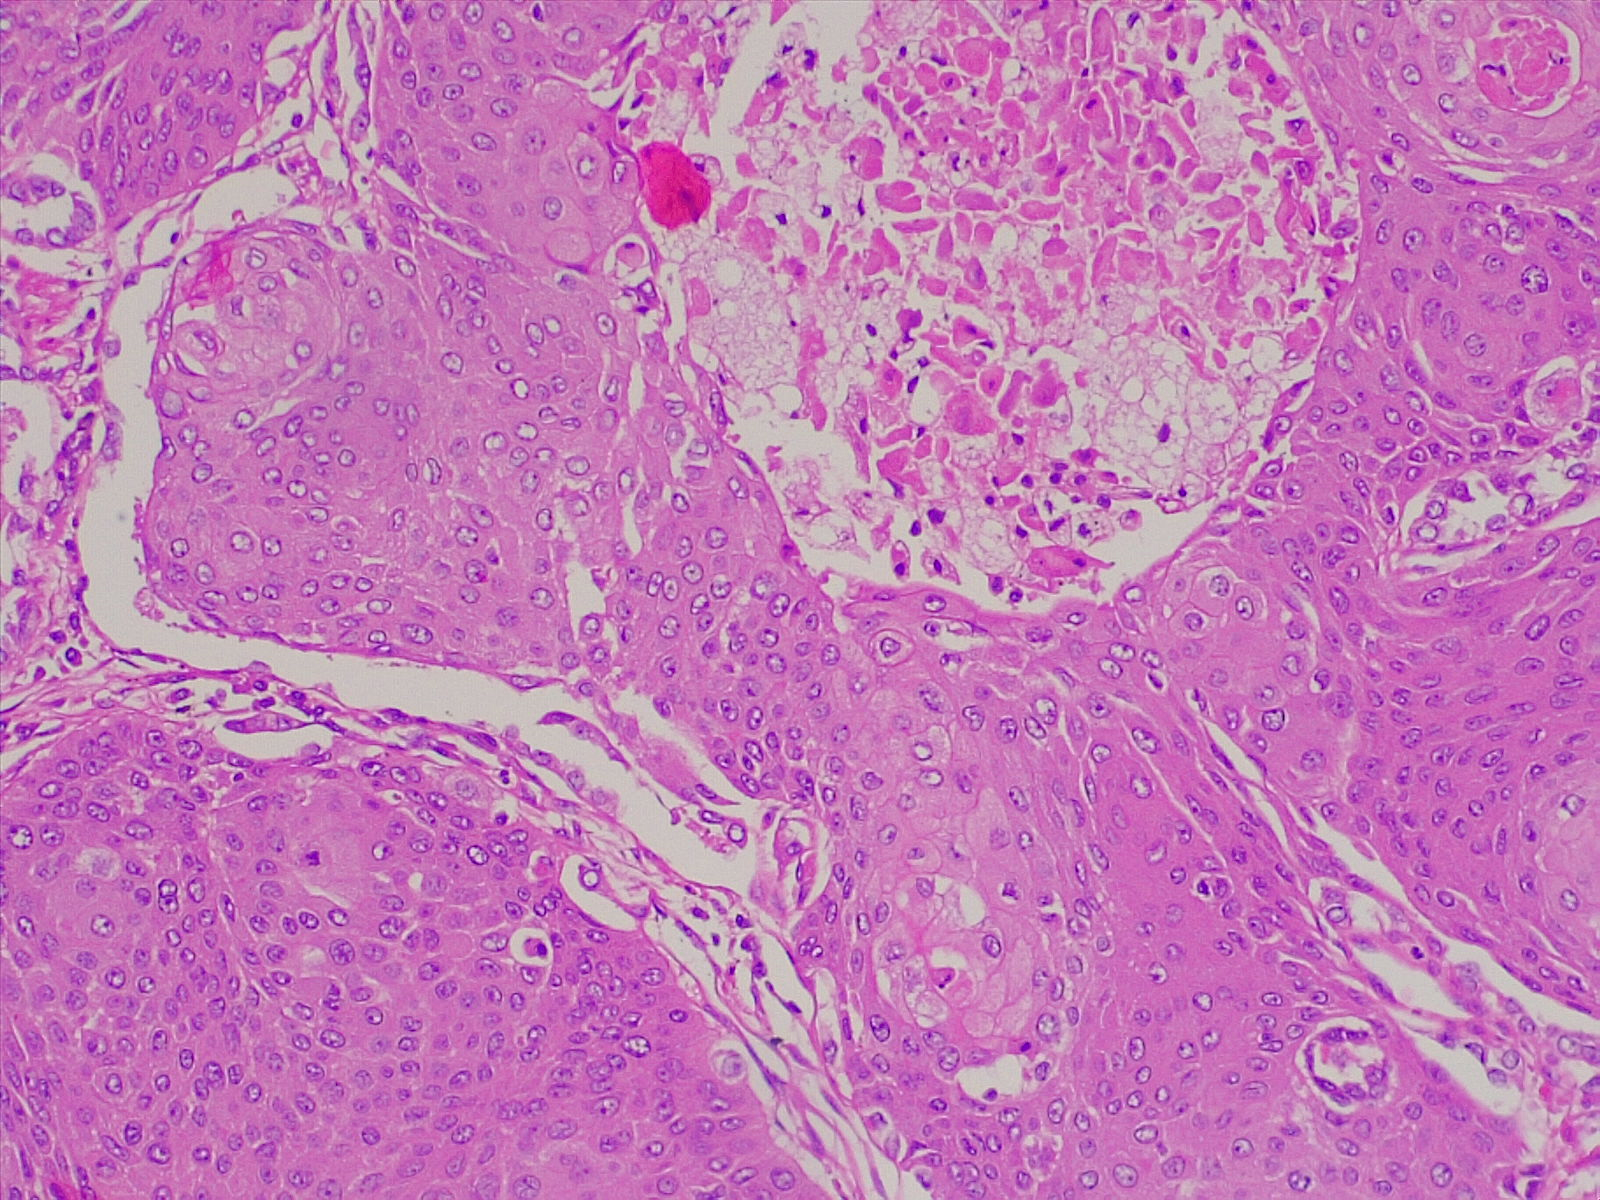
Label: lung squamous cell carcinoma, well differentiated